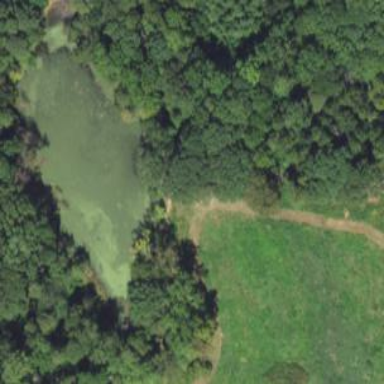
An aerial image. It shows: Reservoir area.